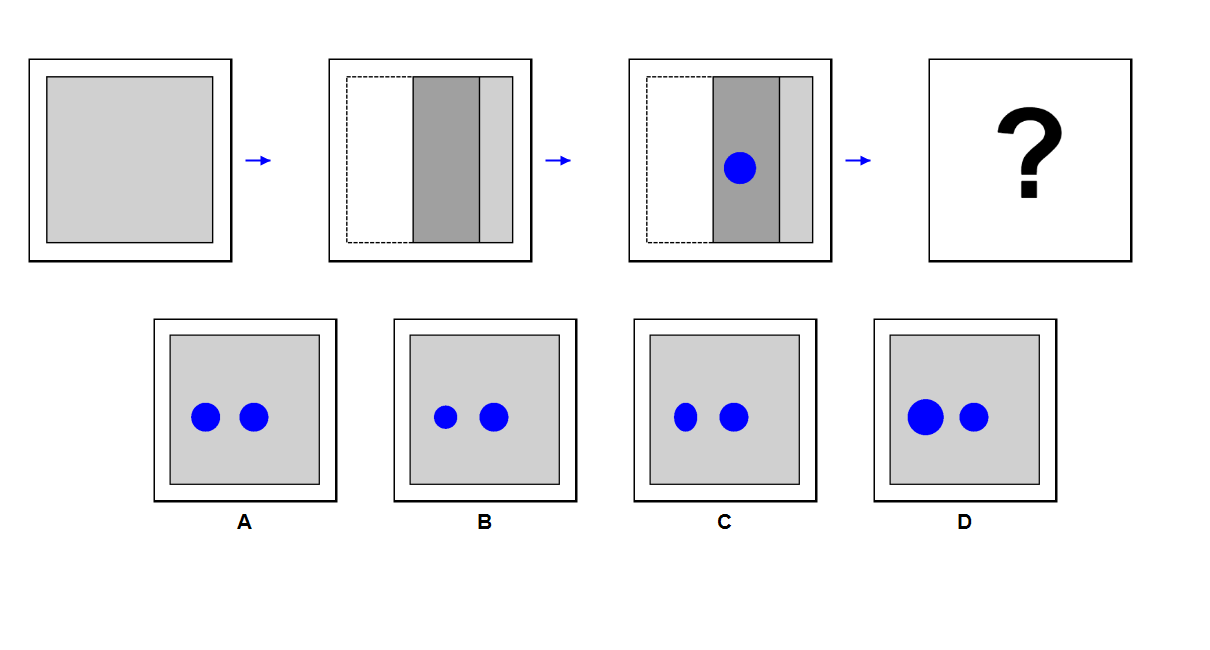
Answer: A